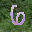
Label: 6